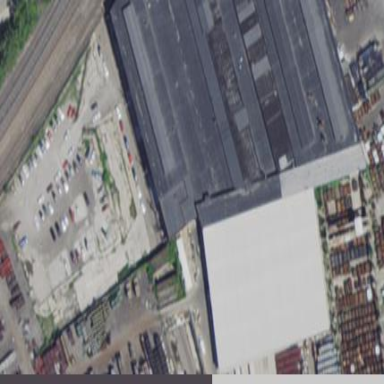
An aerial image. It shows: Industrial building.